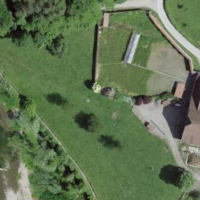
EUNIS habitat code: 55
Species observed at this site:
Impatiens parviflora
Rubus caesius
Vinca major
Prunus padus
Urtica dioica
Cornus sanguinea
Aegopodium podagraria